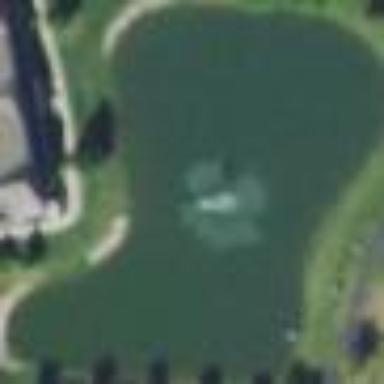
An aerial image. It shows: Pond surrounded by natural water.